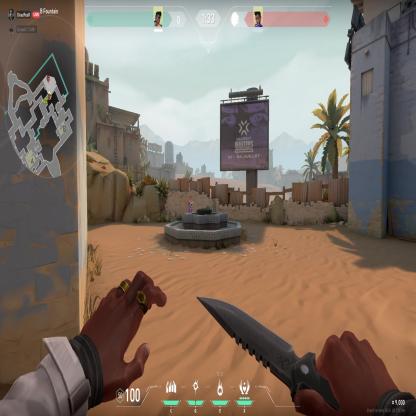
Label: enemy